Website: home-depot
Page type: customer-info-address
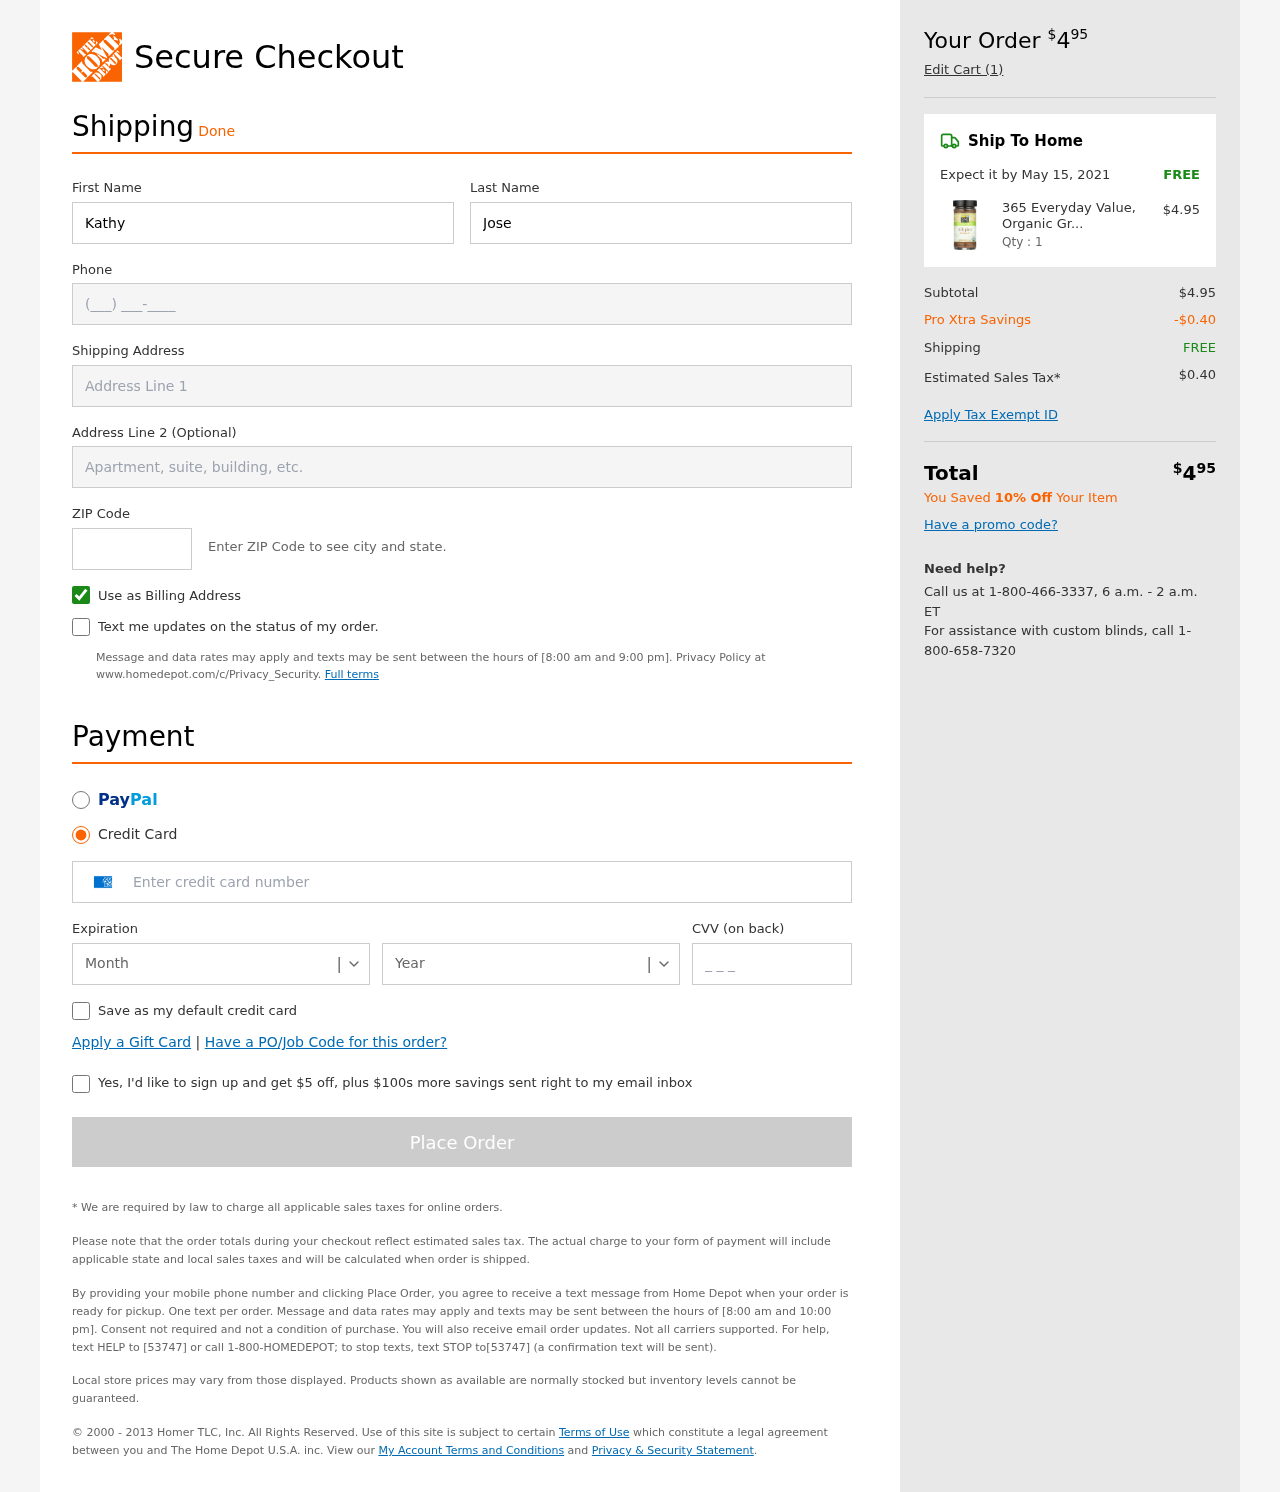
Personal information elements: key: PII_CARD_CVV
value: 1862
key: PII_CARD_EXPIRY_MONTH
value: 07
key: PII_CARD_EXPIRY_YEAR
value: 27
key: PII_CARD_NUMBER
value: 3776 2894 8063 352
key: PII_FIRSTNAME
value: Kathy
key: PII_LASTNAME
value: Joseph
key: PII_PHONE
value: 5568723085
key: PII_POSTCODE
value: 07626
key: PII_STREET
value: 64560 Stephen Mill Apt. 113
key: PII_STREET2
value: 57095 Parker Dam
Product elements: key: PRODUCT1_NAME
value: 365 Everyday Value, Organic Ground Allspice, 1.83 oz
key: PRODUCT1_PRICE
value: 4.95
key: PRODUCT1_QUANTITY
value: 1
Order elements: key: ORDER_TOTAL
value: $495
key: ORDER_NUM_ITEMS
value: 1
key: ORDER_DELIVERY_DATE
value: May 15, 2021
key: ORDER_SHIPPING_COST
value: FREE
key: ORDER_SUBTOTAL
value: $4.95
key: ORDER_DISCOUNT
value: -$0.40
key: ORDER_SHIPPING_COST2
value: FREE
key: ORDER_TAX
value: $0.40
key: ORDER_TOTAL2
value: $495
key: ORDER_SAVINGS_MESSAGE
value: You Saved 10% Off Your Item